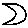
Label: moon